Question: I am having a problem to trigger a repository clone of googlecode project.
I keep receiving the following error:
Started by user anonymous $ hg clone
--rev default "<URL> " "F:\Hudson\jobs\project Demostration project\workspace" abort: demo.projectname.googlecode.com certificate error: certificate is for
*.googlecode.com, googlecode.com, *.codespot.com, *.googlesource.com, googlesource.com (use --insecure to connect insecurely) ERROR: Failed to clone.
--template {node}
Anyone know on how to tell jenkins it is safe to use that certificate?

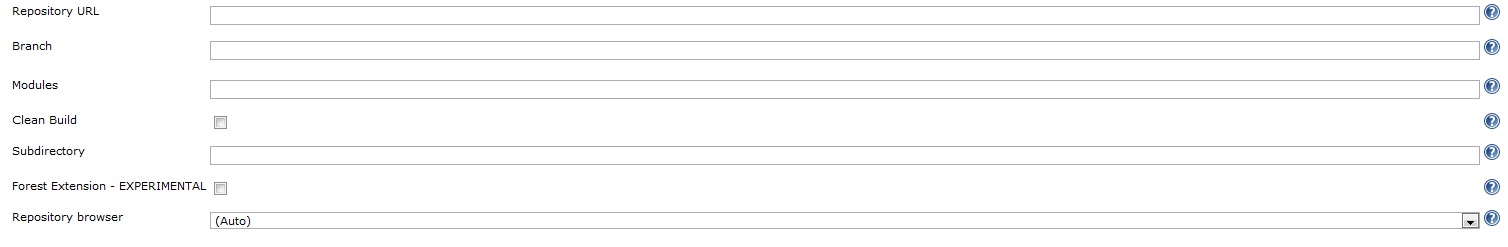
Answer: That's a relatively new command line option (1.8.3 I think) to get around a relatively new practice of actually checking certificates (1.8.2 I think). It's likely not exposed in the Jenkins UI. Some things you could do to work around it:
- - - - '/etc/mercurial/hgrc''~/.hgrc'
Any of those should work and most of them are explained here: <URL>